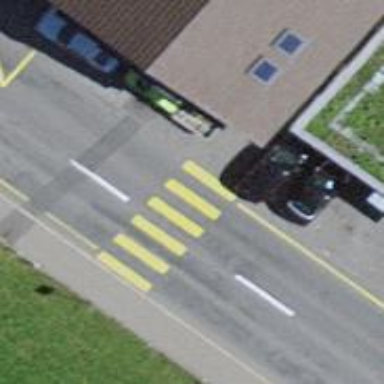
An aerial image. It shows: Zebra crossing on the road.